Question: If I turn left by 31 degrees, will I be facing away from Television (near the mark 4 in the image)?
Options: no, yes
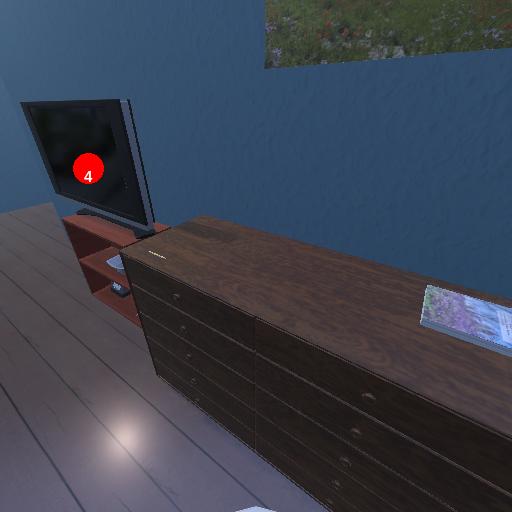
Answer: no